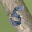
Label: 5